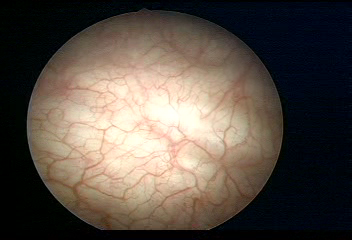
Modality: WLC
Class: Normal mucosa
Bladder cancer association: No